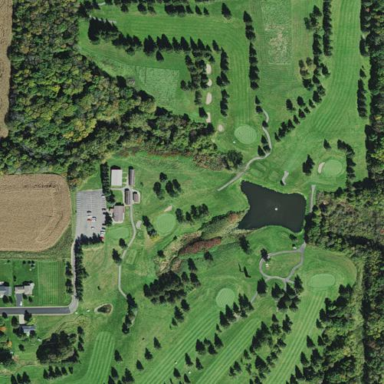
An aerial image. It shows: Golf course.